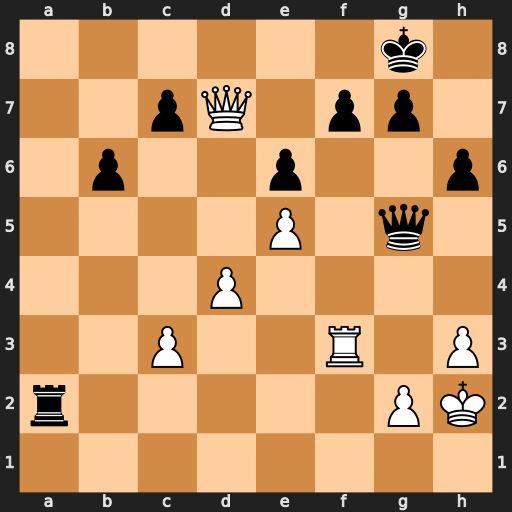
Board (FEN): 6k1/2pQ1pp1/1p2p2p/4P1q1/3P4/2P2R1P/r5PK/8
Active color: w
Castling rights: -
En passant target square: -
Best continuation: Qxf7+ Kh7 Rg3 Qxg3+ Kxg3